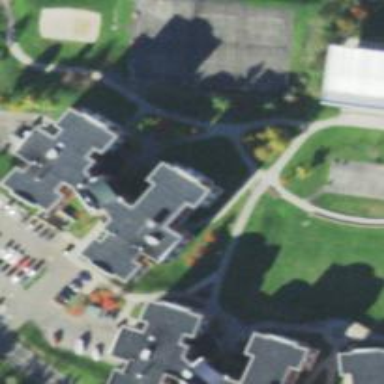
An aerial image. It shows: Dormitory building.